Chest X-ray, PA view. Patient: 15 years old, sex M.
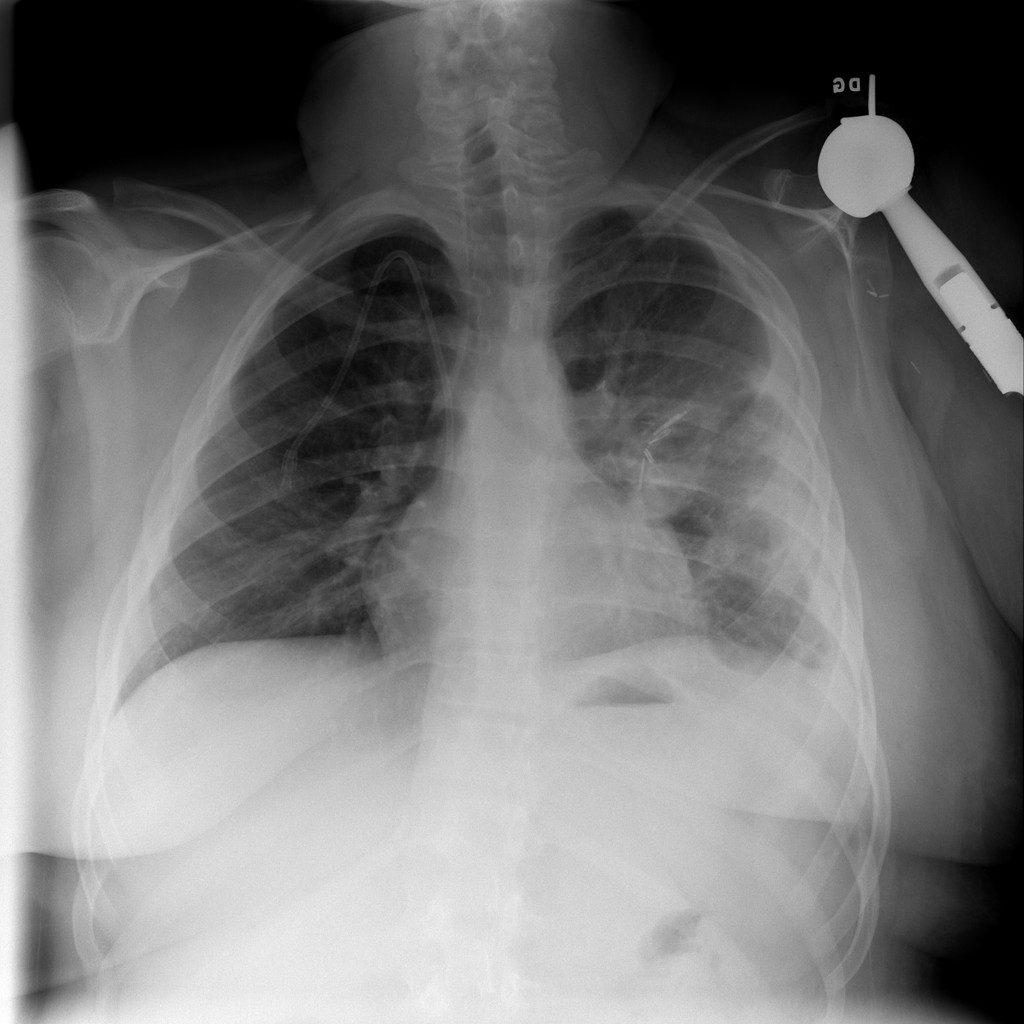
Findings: Infiltration